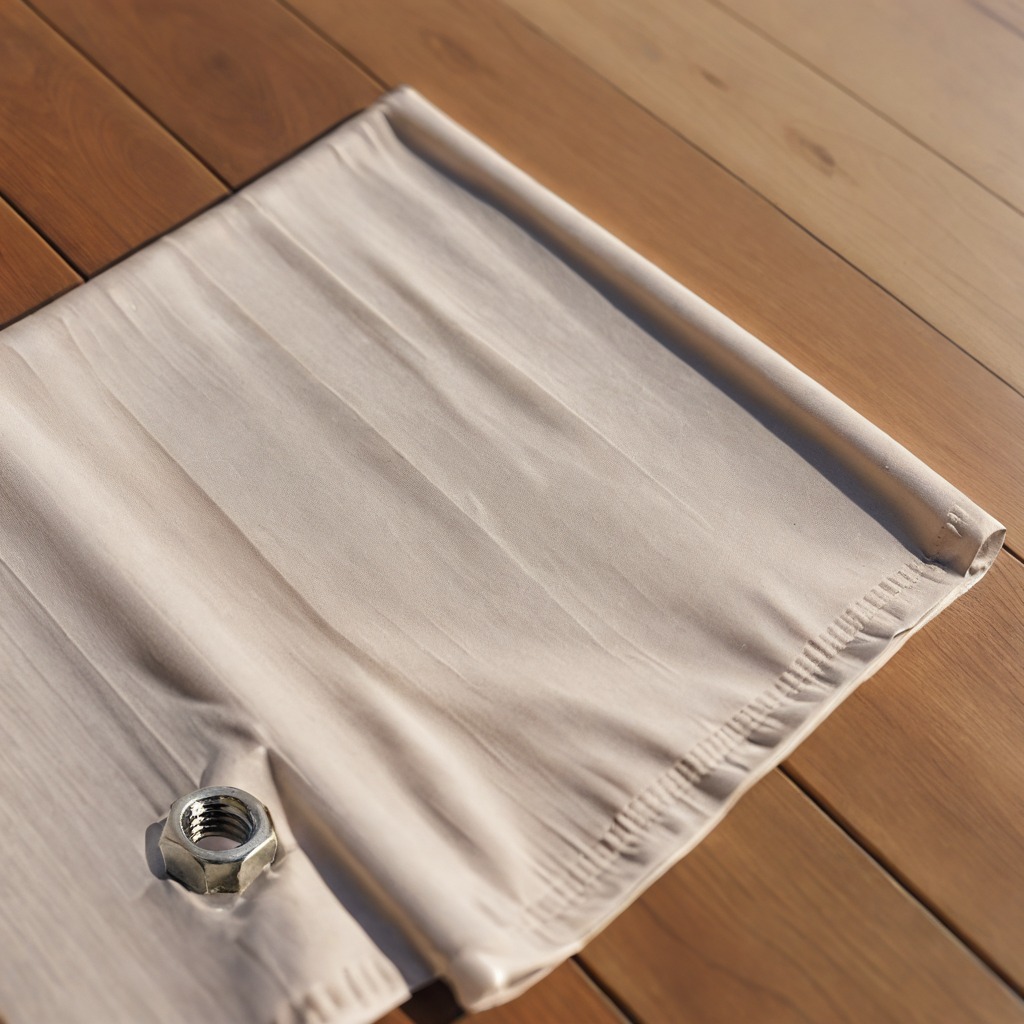
A metal nut is lying on the wooden table in the outdoor workshop during daytime bright natural light soft shadows worn but beneath the cloth.